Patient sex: F
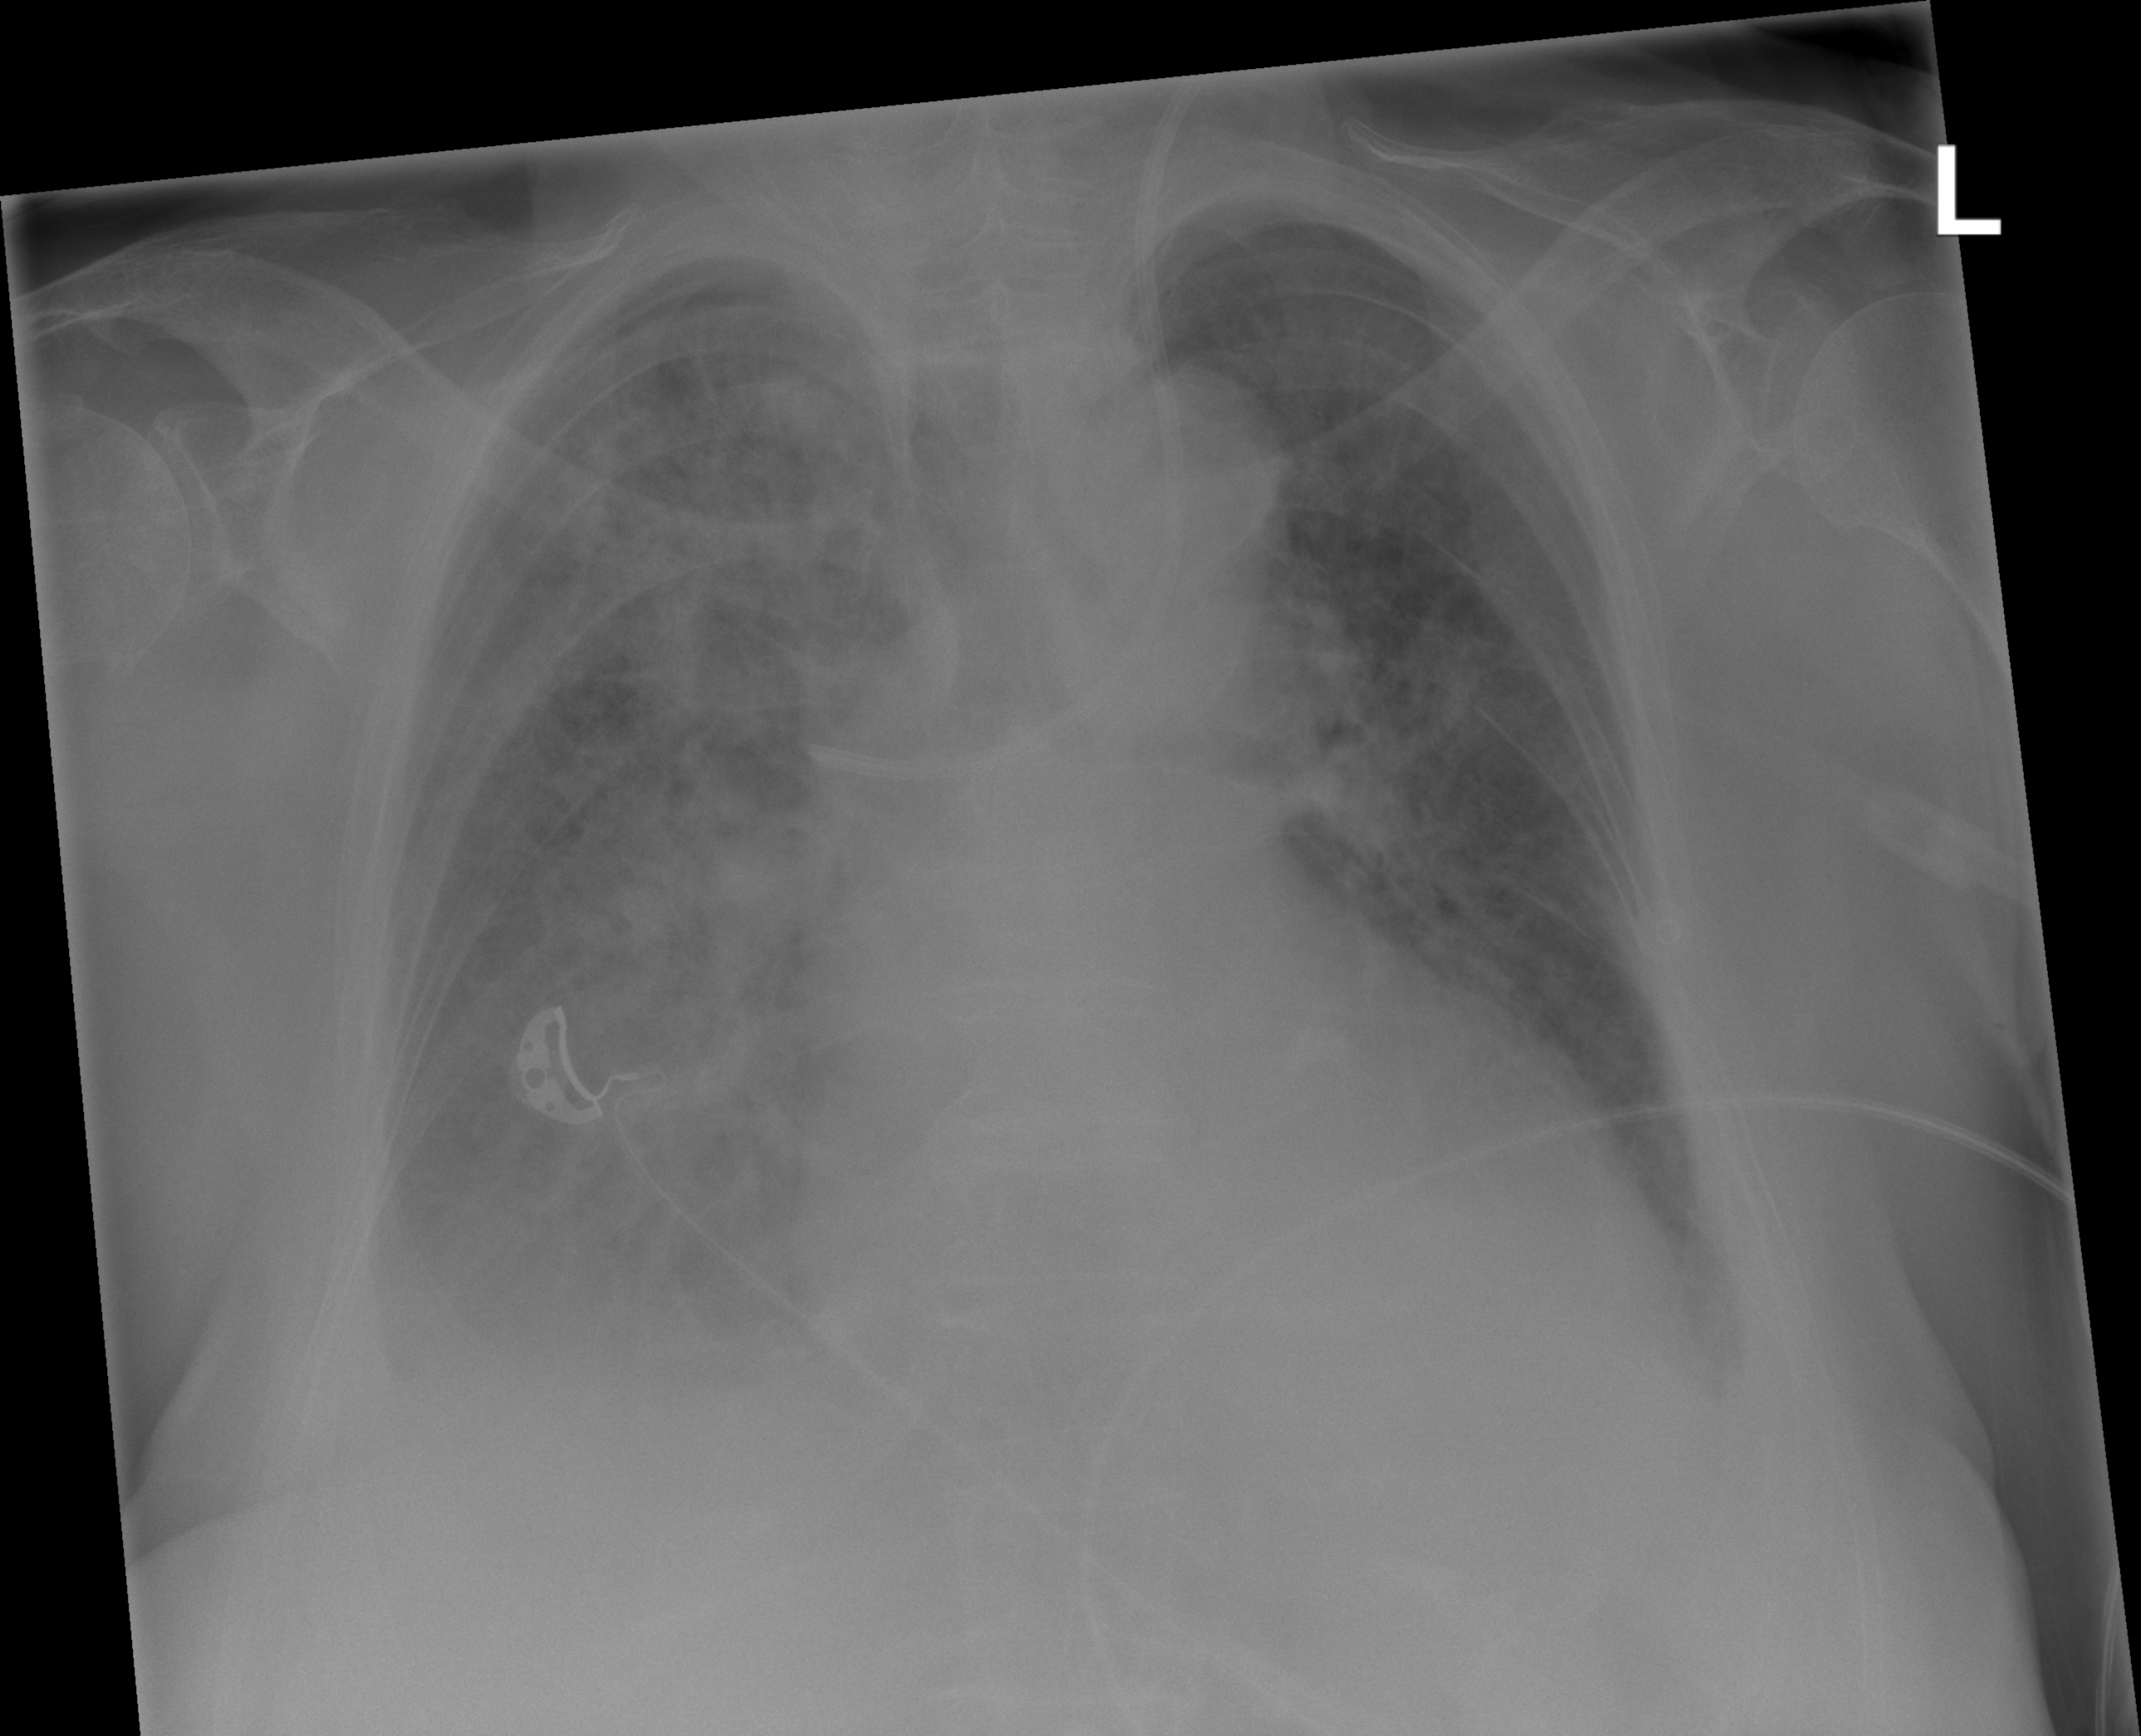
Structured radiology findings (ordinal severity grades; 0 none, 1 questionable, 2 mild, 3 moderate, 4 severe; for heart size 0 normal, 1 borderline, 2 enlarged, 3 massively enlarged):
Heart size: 1
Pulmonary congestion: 3
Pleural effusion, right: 3
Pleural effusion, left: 2
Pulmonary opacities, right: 3
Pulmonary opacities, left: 2
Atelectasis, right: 2
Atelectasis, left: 2